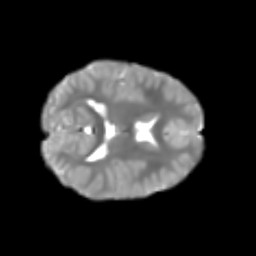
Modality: T2w
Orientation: axial
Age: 6
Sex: male
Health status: healthy